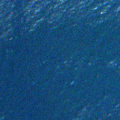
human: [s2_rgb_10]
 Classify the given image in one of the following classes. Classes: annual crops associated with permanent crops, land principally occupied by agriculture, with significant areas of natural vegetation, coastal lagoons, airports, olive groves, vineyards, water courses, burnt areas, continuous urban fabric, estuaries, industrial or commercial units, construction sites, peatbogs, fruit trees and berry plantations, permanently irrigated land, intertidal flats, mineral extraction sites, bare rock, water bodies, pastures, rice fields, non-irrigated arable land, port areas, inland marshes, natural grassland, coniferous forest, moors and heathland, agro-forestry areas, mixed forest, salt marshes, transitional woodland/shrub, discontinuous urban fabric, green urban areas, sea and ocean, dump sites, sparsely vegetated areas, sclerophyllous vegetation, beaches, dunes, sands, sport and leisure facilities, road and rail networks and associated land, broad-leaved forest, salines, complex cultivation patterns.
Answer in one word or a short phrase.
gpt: sea and ocean